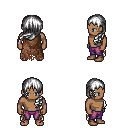
a pixel art fantasy rpg character, male body template, human, dark skin, brown tattered cape, magenta pants, white left-swept hairstyle, four views (front, back, left, right), 2x2 character sprite sheet, small pixel art, hard edges, no anti-aliasing